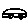
Label: car